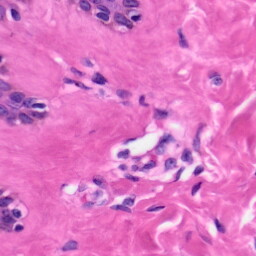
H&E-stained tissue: Skin